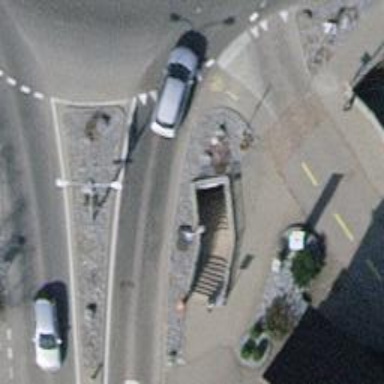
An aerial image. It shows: Secondary road with asphalt surface and dedicated cycle lane.